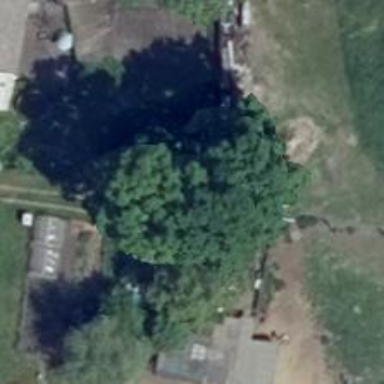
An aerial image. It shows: Deciduous tree with broadleaved leaves.